Interaction volume radius: 10 \u00c5
Interaction volume height: 10 \u00c5
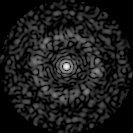
Disorder parameter: 0.8429